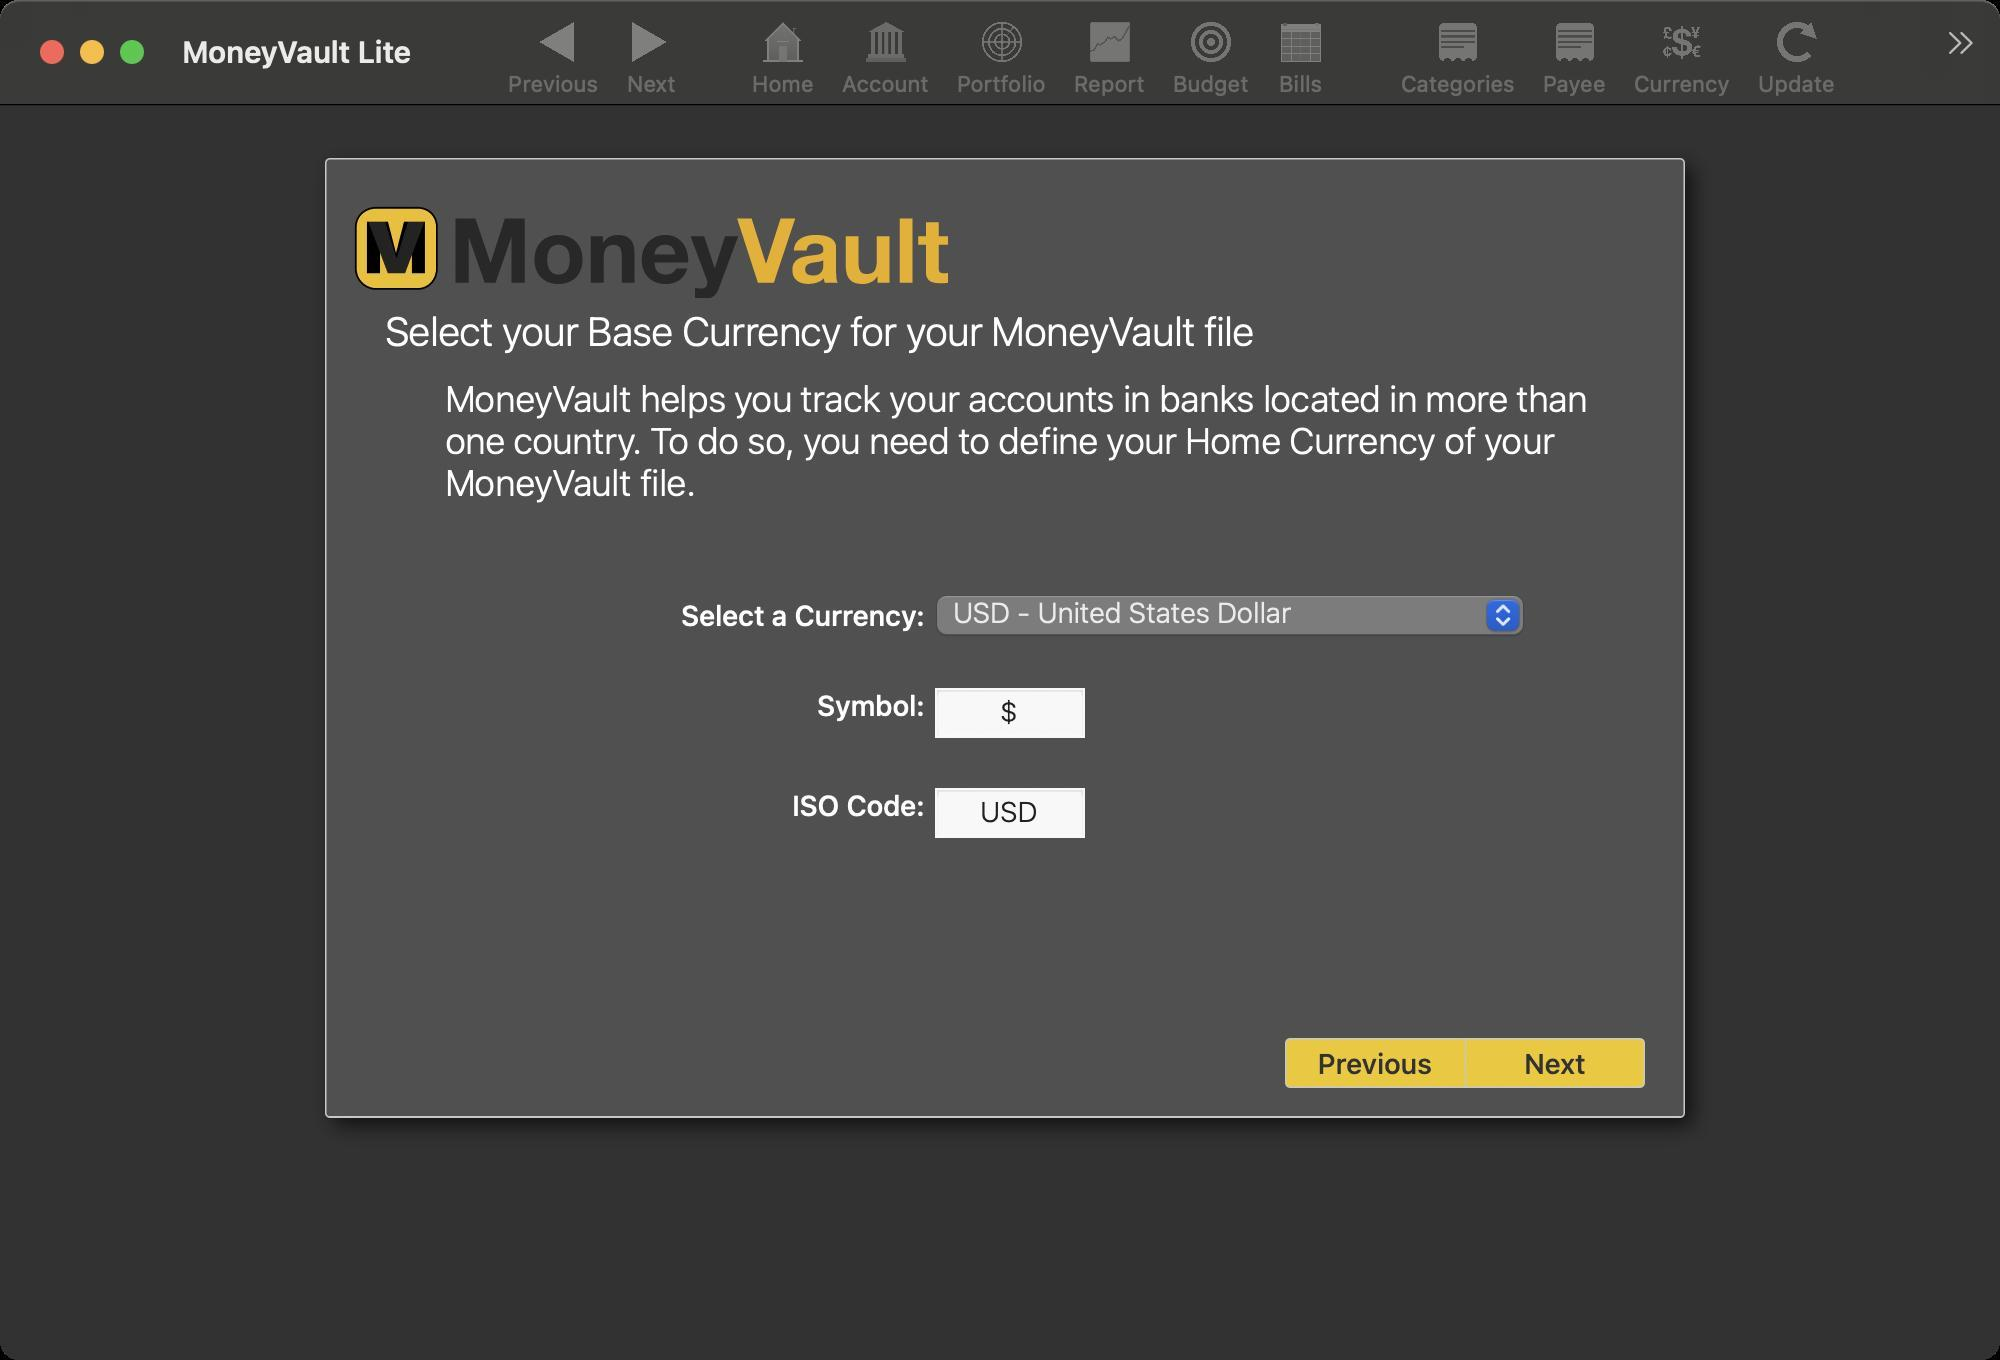
Accessibility tree:
{"name": "MoneyVault_Lite", "role": "AXWindow", "description": null, "role_description": "standard window", "value": null, "position": "229.00;113.00", "size": "1000;680", "children": [{"name": null, "role": "AXImage", "description": "mv moneyvault lite", "role_description": "image", "value": null, "position": "172.50;99.00", "size": "320;50", "children": []}, {"name": null, "role": "AXGroup", "description": null, "role_description": "group", "value": null, "position": "162.50;129.00", "size": "680;380", "children": [{"name": null, "role": "AXStaticText", "description": null, "role_description": "text", "value": "Select your Base Currency for your MoneyVault file", "position": "190.50;154.00", "size": "604;50", "children": []}, {"name": null, "role": "AXStaticText", "description": null, "role_description": "text", "value": "MoneyVault helps you track your accounts in banks located in more than one country. To do so, you need to define your Home Currency of your MoneyVault file.", "position": "220.50;189.00", "size": "584;90", "children": []}, {"name": null, "role": "AXStaticText", "description": null, "role_description": "text", "value": "Select a Currency:", "position": "310.50;299.00", "size": "154;25", "children": []}, {"name": null, "role": "AXPopUpButton", "description": null, "role_description": "pop up button", "value": "USD - United States Dollar", "position": "465.50;296.00", "size": "300;26", "children": [{"name": null, "role": "AXMenu", "description": null, "role_description": "menu", "value": null, "position": "452.00;-75.00", "size": "300;697", "children": [{"name": "AED_-_United_Arab_Emirates_Dirham", "role": "AXMenuItem", "description": null, "role_description": "menu item", "value": null, "position": "452.00;-2948.00", "size": "300;23", "children": []}, {"name": "AFN_-_Afghan_Afghani", "role": "AXMenuItem", "description": null, "role_description": "menu item", "value": null, "position": "452.00;-2925.00", "size": "300;23", "children": []}, {"name": "ALL_-_Albanian_Lek", "role": "AXMenuItem", "description": null, "role_description": "menu item", "value": null, "position": "452.00;-2902.00", "size": "300;23", "children": []}, {"name": "ANG_-_Netherlands_Antillean_Guilder", "role": "AXMenuItem", "description": null, "role_description": "menu item", "value": null, "position": "452.00;-2879.00", "size": "300;23", "children": []}, {"name": "AOA_-_Angolan_Kwanza", "role": "AXMenuItem", "description": null, "role_description": "menu item", "value": null, "position": "452.00;-2856.00", "size": "300;23", "children": []}, {"name": "ARS_-_Argentine_Peso", "role": "AXMenuItem", "description": null, "role_description": "menu item", "value": null, "position": "452.00;-2833.00", "size": "300;23", "children": []}, {"name": "AUD_-_Australian_Dollar", "role": "AXMenuItem", "description": null, "role_description": "menu item", "value": null, "position": "452.00;-2810.00", "size": "300;23", "children": []}, {"name": "AWG_-_Aruban_Florin", "role": "AXMenuItem", "description": null, "role_description": "menu item", "value": null, "position": "452.00;-2787.00", "size": "300;23", "children": []}, {"name": "BAM_-_Bosnia_and_Herzegovina_Mark", "role": "AXMenuItem", "description": null, "role_description": "menu item", "value": null, "position": "452.00;-2764.00", "size": "300;23", "children": []}, {"name": "BBD_-_Barbadian_Dollar", "role": "AXMenuItem", "description": null, "role_description": "menu item", "value": null, "position": "452.00;-2741.00", "size": "300;23", "children": []}, {"name": "BDT_-_Bangladeshi_Taka", "role": "AXMenuItem", "description": null, "role_description": "menu item", "value": null, "position": "452.00;-2718.00", "size": "300;23", "children": []}, {"name": "BGN_-_Bulgarian_Lev", "role": "AXMenuItem", "description": null, "role_description": "menu item", "value": null, "position": "452.00;-2695.00", "size": "300;23", "children": []}, {"name": "BHD_-_Bahraini_Dinar", "role": "AXMenuItem", "description": null, "role_description": "menu item", "value": null, "position": "452.00;-2672.00", "size": "300;23", "children": []}, {"name": "BIF_-_Burundian_Franc", "role": "AXMenuItem", "description": null, "role_description": "menu item", "value": null, "position": "452.00;-2649.00", "size": "300;23", "children": []}, {"name": "BMD_-_Bermudian_Dollar", "role": "AXMenuItem", "description": null, "role_description": "menu item", "value": null, "position": "452.00;-2626.00", "size": "300;23", "children": []}, {"name": "BND_-_Brunei_Dollar", "role": "AXMenuItem", "description": null, "role_description": "menu item", "value": null, "position": "452.00;-2603.00", "size": "300;23", "children": []}, {"name": "BOB_-_Bolivian_Boliviano", "role": "AXMenuItem", "description": null, "role_description": "menu item", "value": null, "position": "452.00;-2580.00", "size": "300;23", "children": []}, {"name": "BRL_-_Brazilian_Real", "role": "AXMenuItem", "description": null, "role_description": "menu item", "value": null, "position": "452.00;-2557.00", "size": "300;23", "children": []}, {"name": "BSD_-_Bahamian_Dollar", "role": "AXMenuItem", "description": null, "role_description": "menu item", "value": null, "position": "452.00;-2534.00", "size": "300;23", "children": []}, {"name": "BTN_-_Bhutanese_Ngultrum", "role": "AXMenuItem", "description": null, "role_description": "menu item", "value": null, "position": "452.00;-2511.00", "size": "300;23", "children": []}, {"name": "BWP_-_Botswana_Pula", "role": "AXMenuItem", "description": null, "role_description": "menu item", "value": null, "position": "452.00;-2488.00", "size": "300;23", "children": []}, {"name": "BYR_-_Belarusian_Ruble", "role": "AXMenuItem", "description": null, "role_description": "menu item", "value": null, "position": "452.00;-2465.00", "size": "300;23", "children": []}, {"name": "BZD_-_Belize_Dollar", "role": "AXMenuItem", "description": null, "role_description": "menu item", "value": null, "position": "452.00;-2442.00", "size": "300;23", "children": []}, {"name": "CAD_-_Canadian_Dollar", "role": "AXMenuItem", "description": null, "role_description": "menu item", "value": null, "position": "452.00;-2419.00", "size": "300;23", "children": []}, {"name": "CDF_-_Congolese_Franc", "role": "AXMenuItem", "description": null, "role_description": "menu item", "value": null, "position": "452.00;-2396.00", "size": "300;23", "children": []}, {"name": "CHF_-_Swiss_Franc", "role": "AXMenuItem", "description": null, "role_description": "menu item", "value": null, "position": "452.00;-2373.00", "size": "300;23", "children": []}, {"name": "CLP_-_Chilean_Peso", "role": "AXMenuItem", "description": null, "role_description": "menu item", "value": null, "position": "452.00;-2350.00", "size": "300;23", "children": []}, {"name": "CNY_-_Chinese_Yuan", "role": "AXMenuItem", "description": null, "role_description": "menu item", "value": null, "position": "452.00;-2327.00", "size": "300;23", "children": []}, {"name": "COP_-_Colombian_Peso", "role": "AXMenuItem", "description": null, "role_description": "menu item", "value": null, "position": "452.00;-2304.00", "size": "300;23", "children": []}, {"name": "CRC_-_Costa_Rican_Colon", "role": "AXMenuItem", "description": null, "role_description": "menu item", "value": null, "position": "452.00;-2281.00", "size": "300;23", "children": []}, {"name": "CUP_-_Cuban_Peso", "role": "AXMenuItem", "description": null, "role_description": "menu item", "value": null, "position": "452.00;-2258.00", "size": "300;23", "children": []}, {"name": "CVE_-_Cape_Verdean_Escudo", "role": "AXMenuItem", "description": null, "role_description": "menu item", "value": null, "position": "452.00;-2235.00", "size": "300;23", "children": []}, {"name": "CZK_-_Czech_Koruna", "role": "AXMenuItem", "description": null, "role_description": "menu item", "value": null, "position": "452.00;-2212.00", "size": "300;23", "children": []}, {"name": "DJF_-_Djiboutian_Franc", "role": "AXMenuItem", "description": null, "role_description": "menu item", "value": null, "position": "452.00;-2189.00", "size": "300;23", "children": []}, {"name": "DKK_-_Danish_Krone", "role": "AXMenuItem", "description": null, "role_description": "menu item", "value": null, "position": "452.00;-2166.00", "size": "300;23", "children": []}, {"name": "DOP_-_Dominican_Peso", "role": "AXMenuItem", "description": null, "role_description": "menu item", "value": null, "position": "452.00;-2143.00", "size": "300;23", "children": []}, {"name": "DZD_-_Algerian_Dinar", "role": "AXMenuItem", "description": null, "role_description": "menu item", "value": null, "position": "452.00;-2120.00", "size": "300;23", "children": []}, {"name": "EGP_-_Egyptian_Pound", "role": "AXMenuItem", "description": null, "role_description": "menu item", "value": null, "position": "452.00;-2097.00", "size": "300;23", "children": []}, {"name": "ETB_-_Ethiopian_Birr", "role": "AXMenuItem", "description": null, "role_description": "menu item", "value": null, "position": "452.00;-2074.00", "size": "300;23", "children": []}, {"name": "EUR_-_Euro", "role": "AXMenuItem", "description": null, "role_description": "menu item", "value": null, "position": "452.00;-2051.00", "size": "300;23", "children": []}, {"name": "FJD_-_Fijian_Dollar", "role": "AXMenuItem", "description": null, "role_description": "menu item", "value": null, "position": "452.00;-2028.00", "size": "300;23", "children": []}, {"name": "FKP_-_Falkland_Islands_Pound", "role": "AXMenuItem", "description": null, "role_description": "menu item", "value": null, "position": "452.00;-2005.00", "size": "300;23", "children": []}, {"name": "GBP_-_British_Pound", "role": "AXMenuItem", "description": null, "role_description": "menu item", "value": null, "position": "452.00;-1982.00", "size": "300;23", "children": []}, {"name": "GEL_-_Georgian_Lari", "role": "AXMenuItem", "description": null, "role_description": "menu item", "value": null, "position": "452.00;-1959.00", "size": "300;23", "children": []}, {"name": "GHS_-_Ghana_Cedi", "role": "AXMenuItem", "description": null, "role_description": "menu item", "value": null, "position": "452.00;-1936.00", "size": "300;23", "children": []}, {"name": "GIP_-_Gibraltar_Pound", "role": "AXMenuItem", "description": null, "role_description": "menu item", "value": null, "position": "452.00;-1913.00", "size": "300;23", "children": []}, {"name": "GMD_-_Gambian_Dalasi", "role": "AXMenuItem", "description": null, "role_description": "menu item", "value": null, "position": "452.00;-1890.00", "size": "300;23", "children": []}, {"name": "GNF_-_Guinean_Franc", "role": "AXMenuItem", "description": null, "role_description": "menu item", "value": null, "position": "452.00;-1867.00", "size": "300;23", "children": []}, {"name": "GTQ_-_Guatemalan_Quetzal", "role": "AXMenuItem", "description": null, "role_description": "menu item", "value": null, "position": "452.00;-1844.00", "size": "300;23", "children": []}, {"name": "GYD_-_Guyanese_Dollar", "role": "AXMenuItem", "description": null, "role_description": "menu item", "value": null, "position": "452.00;-1821.00", "size": "300;23", "children": []}, {"name": "HKD_-_Hong_Kong_Dollar", "role": "AXMenuItem", "description": null, "role_description": "menu item", "value": null, "position": "452.00;-1798.00", "size": "300;23", "children": []}, {"name": "HNL_-_Honduran_Lempira", "role": "AXMenuItem", "description": null, "role_description": "menu item", "value": null, "position": "452.00;-1775.00", "size": "300;23", "children": []}, {"name": "HRK_-_Croatian_Kuna", "role": "AXMenuItem", "description": null, "role_description": "menu item", "value": null, "position": "452.00;-1752.00", "size": "300;23", "children": []}, {"name": "HTG_-_Haitian_Gourde", "role": "AXMenuItem", "description": null, "role_description": "menu item", "value": null, "position": "452.00;-1729.00", "size": "300;23", "children": []}, {"name": "HUF_-_Hungarian_Forint", "role": "AXMenuItem", "description": null, "role_description": "menu item", "value": null, "position": "452.00;-1706.00", "size": "300;23", "children": []}, {"name": "IDR_-_Indonesian_Rupiah", "role": "AXMenuItem", "description": null, "role_description": "menu item", "value": null, "position": "452.00;-1683.00", "size": "300;23", "children": []}, {"name": "ILS_-_Israeli_Shekel", "role": "AXMenuItem", "description": null, "role_description": "menu item", "value": null, "position": "452.00;-1660.00", "size": "300;23", "children": []}, {"name": "IMP_-_Manx_Pound", "role": "AXMenuItem", "description": null, "role_description": "menu item", "value": null, "position": "452.00;-1637.00", "size": "300;23", "children": []}, {"name": "INR_-_Indian_Rupee", "role": "AXMenuItem", "description": null, "role_description": "menu item", "value": null, "position": "452.00;-1614.00", "size": "300;23", "children": []}, {"name": "IQD_-_Iraqi_Dinar", "role": "AXMenuItem", "description": null, "role_description": "menu item", "value": null, "position": "452.00;-1591.00", "size": "300;23", "children": []}, {"name": "IRR_-_Iranian_Rial", "role": "AXMenuItem", "description": null, "role_description": "menu item", "value": null, "position": "452.00;-1568.00", "size": "300;23", "children": []}, {"name": "ISK_-_Icelandic_Krona", "role": "AXMenuItem", "description": null, "role_description": "menu item", "value": null, "position": "452.00;-1545.00", "size": "300;23", "children": []}, {"name": "JEP_-_Jersey_Pound", "role": "AXMenuItem", "description": null, "role_description": "menu item", "value": null, "position": "452.00;-1522.00", "size": "300;23", "children": []}, {"name": "JMD_-_Jamaican_Dollar", "role": "AXMenuItem", "description": null, "role_description": "menu item", "value": null, "position": "452.00;-1499.00", "size": "300;23", "children": []}, {"name": "JOD_-_Jordanian_Dinar", "role": "AXMenuItem", "description": null, "role_description": "menu item", "value": null, "position": "452.00;-1476.00", "size": "300;23", "children": []}, {"name": "JPY_-_Japanese_Yen", "role": "AXMenuItem", "description": null, "role_description": "menu item", "value": null, "position": "452.00;-1453.00", "size": "300;23", "children": []}, {"name": "KES_-_Kenyan_Shilling", "role": "AXMenuItem", "description": null, "role_description": "menu item", "value": null, "position": "452.00;-1430.00", "size": "300;23", "children": []}, {"name": "KGS_-_Kyrgyzstani_Som", "role": "AXMenuItem", "description": null, "role_description": "menu item", "value": null, "position": "452.00;-1407.00", "size": "300;23", "children": []}, {"name": "KHR_-_Cambodian_Riel", "role": "AXMenuItem", "description": null, "role_description": "menu item", "value": null, "position": "452.00;-1384.00", "size": "300;23", "children": []}, {"name": "KMF_-_Comorian_Franc", "role": "AXMenuItem", "description": null, "role_description": "menu item", "value": null, "position": "452.00;-1361.00", "size": "300;23", "children": []}, {"name": "KPW_-_North_Korean_Won", "role": "AXMenuItem", "description": null, "role_description": "menu item", "value": null, "position": "452.00;-1338.00", "size": "300;23", "children": []}, {"name": "KRW_-_South_Korean_Won", "role": "AXMenuItem", "description": null, "role_description": "menu item", "value": null, "position": "452.00;-1315.00", "size": "300;23", "children": []}, {"name": "KWD_-_Kuwaiti_Dinar", "role": "AXMenuItem", "description": null, "role_description": "menu item", "value": null, "position": "452.00;-1292.00", "size": "300;23", "children": []}, {"name": "KYD_-_Cayman_Islands_Dollar", "role": "AXMenuItem", "description": null, "role_description": "menu item", "value": null, "position": "452.00;-1269.00", "size": "300;23", "children": []}, {"name": "KZT_-_Kazakhstani_Tenge", "role": "AXMenuItem", "description": null, "role_description": "menu item", "value": null, "position": "452.00;-1246.00", "size": "300;23", "children": []}, {"name": "LAK_-_Lao_Kip", "role": "AXMenuItem", "description": null, "role_description": "menu item", "value": null, "position": "452.00;-1223.00", "size": "300;23", "children": []}, {"name": "LBP_-_Lebanese_Pound", "role": "AXMenuItem", "description": null, "role_description": "menu item", "value": null, "position": "452.00;-1200.00", "size": "300;23", "children": []}, {"name": "LKR_-_Sri_Lankan_Rupee", "role": "AXMenuItem", "description": null, "role_description": "menu item", "value": null, "position": "452.00;-1177.00", "size": "300;23", "children": []}, {"name": "LRD_-_Liberian_Dollar", "role": "AXMenuItem", "description": null, "role_description": "menu item", "value": null, "position": "452.00;-1154.00", "size": "300;23", "children": []}, {"name": "LSL_-_Lesotho_Loti", "role": "AXMenuItem", "description": null, "role_description": "menu item", "value": null, "position": "452.00;-1131.00", "size": "300;23", "children": []}, {"name": "LTL_-_Lithuanian_Litas", "role": "AXMenuItem", "description": null, "role_description": "menu item", "value": null, "position": "452.00;-1108.00", "size": "300;23", "children": []}, {"name": "LVL_-_Latvian_Lats", "role": "AXMenuItem", "description": null, "role_description": "menu item", "value": null, "position": "452.00;-1085.00", "size": "300;23", "children": []}, {"name": "LYD_-_Libyan_Dinar", "role": "AXMenuItem", "description": null, "role_description": "menu item", "value": null, "position": "452.00;-1062.00", "size": "300;23", "children": []}, {"name": "MAD_-_Moroccan_Dirham", "role": "AXMenuItem", "description": null, "role_description": "menu item", "value": null, "position": "452.00;-1039.00", "size": "300;23", "children": []}, {"name": "MDL_-_Moldovan_Leu", "role": "AXMenuItem", "description": null, "role_description": "menu item", "value": null, "position": "452.00;-1016.00", "size": "300;23", "children": []}, {"name": "MGA_-_Malagasy_Ariary", "role": "AXMenuItem", "description": null, "role_description": "menu item", "value": null, "position": "452.00;-993.00", "size": "300;23", "children": []}, {"name": "MKD_-_Macedonian_Denar", "role": "AXMenuItem", "description": null, "role_description": "menu item", "value": null, "position": "452.00;-970.00", "size": "300;23", "children": []}, {"name": "MMK_-_Burmese_Kyat", "role": "AXMenuItem", "description": null, "role_description": "menu item", "value": null, "position": "452.00;-947.00", "size": "300;23", "children": []}, {"name": "MNT_-_Mongolian_Togrog", "role": "AXMenuItem", "description": null, "role_description": "menu item", "value": null, "position": "452.00;-924.00", "size": "300;23", "children": []}, {"name": "MOP_-_Macanese_Pataca", "role": "AXMenuItem", "description": null, "role_description": "menu item", "value": null, "position": "452.00;-901.00", "size": "300;23", "children": []}, {"name": "MRO_-_Mauritanian_Ouguiya", "role": "AXMenuItem", "description": null, "role_description": "menu item", "value": null, "position": "452.00;-878.00", "size": "300;23", "children": []}, {"name": "MUR_-_Mauritian_Rupee", "role": "AXMenuItem", "description": null, "role_description": "menu item", "value": null, "position": "452.00;-855.00", "size": "300;23", "children": []}, {"name": "MVR_-_Maldivian_Rufiyaa", "role": "AXMenuItem", "description": null, "role_description": "menu item", "value": null, "position": "452.00;-832.00", "size": "300;23", "children": []}, {"name": "MWK_-_Malawian_Kwacha", "role": "AXMenuItem", "description": null, "role_description": "menu item", "value": null, "position": "452.00;-809.00", "size": "300;23", "children": []}, {"name": "MXN_-_Mexican_Peso", "role": "AXMenuItem", "description": null, "role_description": "menu item", "value": null, "position": "452.00;-786.00", "size": "300;23", "children": []}, {"name": "MYR_-_Malaysian_Ringgit", "role": "AXMenuItem", "description": null, "role_description": "menu item", "value": null, "position": "452.00;-763.00", "size": "300;23", "children": []}, {"name": "MZN_-_Mozambican_Metical", "role": "AXMenuItem", "description": null, "role_description": "menu item", "value": null, "position": "452.00;-740.00", "size": "300;23", "children": []}, {"name": "NAD_-_Namibian_Dollar", "role": "AXMenuItem", "description": null, "role_description": "menu item", "value": null, "position": "452.00;-717.00", "size": "300;23", "children": []}, {"name": "NGN_-_Nigerian_Naira", "role": "AXMenuItem", "description": null, "role_description": "menu item", "value": null, "position": "452.00;-694.00", "size": "300;23", "children": []}, {"name": "NIO_-_Nicaraguan_Cordoba", "role": "AXMenuItem", "description": null, "role_description": "menu item", "value": null, "position": "452.00;-671.00", "size": "300;23", "children": []}, {"name": "NOK_-_Norwegian_Krone", "role": "AXMenuItem", "description": null, "role_description": "menu item", "value": null, "position": "452.00;-648.00", "size": "300;23", "children": []}, {"name": "NPR_-_Nepalese_Rupee", "role": "AXMenuItem", "description": null, "role_description": "menu item", "value": null, "position": "452.00;-625.00", "size": "300;23", "children": []}, {"name": "NZD_-_New_Zealand_Dollar", "role": "AXMenuItem", "description": null, "role_description": "menu item", "value": null, "position": "452.00;-602.00", "size": "300;23", "children": []}, {"name": "OMR_-_Omani_Rial", "role": "AXMenuItem", "description": null, "role_description": "menu item", "value": null, "position": "452.00;-579.00", "size": "300;23", "children": []}, {"name": "PAB_-_Panamanian_Balboa", "role": "AXMenuItem", "description": null, "role_description": "menu item", "value": null, "position": "452.00;-556.00", "size": "300;23", "children": []}, {"name": "PEN_-_Peruvian_Nuevo_Sol", "role": "AXMenuItem", "description": null, "role_description": "menu item", "value": null, "position": "452.00;-533.00", "size": "300;23", "children": []}, {"name": "PGK_-_Papua_New_Guinean_Kina", "role": "AXMenuItem", "description": null, "role_description": "menu item", "value": null, "position": "452.00;-510.00", "size": "300;23", "children": []}, {"name": "PHP_-_Philippine_Peso", "role": "AXMenuItem", "description": null, "role_description": "menu item", "value": null, "position": "452.00;-487.00", "size": "300;23", "children": []}, {"name": "PKR_-_Pakistani_Rupee", "role": "AXMenuItem", "description": null, "role_description": "menu item", "value": null, "position": "452.00;-464.00", "size": "300;23", "children": []}, {"name": "PLN_-_Polish_Zloty", "role": "AXMenuItem", "description": null, "role_description": "menu item", "value": null, "position": "452.00;-441.00", "size": "300;23", "children": []}, {"name": "PYG_-_Paraguayan_Guarani", "role": "AXMenuItem", "description": null, "role_description": "menu item", "value": null, "position": "452.00;-418.00", "size": "300;23", "children": []}, {"name": "QAR_-_Qatari_Riyal", "role": "AXMenuItem", "description": null, "role_description": "menu item", "value": null, "position": "452.00;-395.00", "size": "300;23", "children": []}, {"name": "RON_-_Romanian_Leu", "role": "AXMenuItem", "description": null, "role_description": "menu item", "value": null, "position": "452.00;-372.00", "size": "300;23", "children": []}, {"name": "RSD_-_Serbian_Dinar", "role": "AXMenuItem", "description": null, "role_description": "menu item", "value": null, "position": "452.00;-349.00", "size": "300;23", "children": []}, {"name": "RUB_-_Russian_Ruble", "role": "AXMenuItem", "description": null, "role_description": "menu item", "value": null, "position": "452.00;-326.00", "size": "300;23", "children": []}, {"name": "RWF_-_Rwandan_Franc", "role": "AXMenuItem", "description": null, "role_description": "menu item", "value": null, "position": "452.00;-303.00", "size": "300;23", "children": []}, {"name": "SAR_-_Saudi_Riyal", "role": "AXMenuItem", "description": null, "role_description": "menu item", "value": null, "position": "452.00;-280.00", "size": "300;23", "children": []}, {"name": "SBD_-_Solomon_Islands_Dollar", "role": "AXMenuItem", "description": null, "role_description": "menu item", "value": null, "position": "452.00;-257.00", "size": "300;23", "children": []}, {"name": "SCR_-_Seychellois_Rupee", "role": "AXMenuItem", "description": null, "role_description": "menu item", "value": null, "position": "452.00;-234.00", "size": "300;23", "children": []}, {"name": "SDG_-_Sudanese_Pound", "role": "AXMenuItem", "description": null, "role_description": "menu item", "value": null, "position": "452.00;-211.00", "size": "300;23", "children": []}, {"name": "SEK_-_Swedish_Krona", "role": "AXMenuItem", "description": null, "role_description": "menu item", "value": null, "position": "452.00;-188.00", "size": "300;23", "children": []}, {"name": "SGD_-_Singapore_Dollar", "role": "AXMenuItem", "description": null, "role_description": "menu item", "value": null, "position": "452.00;-165.00", "size": "300;23", "children": []}, {"name": "SHP_-_Saint_Helena_Pound", "role": "AXMenuItem", "description": null, "role_description": "menu item", "value": null, "position": "452.00;-142.00", "size": "300;23", "children": []}, {"name": "SLL_-_Sierra_Leonean_Leone", "role": "AXMenuItem", "description": null, "role_description": "menu item", "value": null, "position": "452.00;-119.00", "size": "300;23", "children": []}, {"name": "SOS_-_Somali_Shilling", "role": "AXMenuItem", "description": null, "role_description": "menu item", "value": null, "position": "452.00;-96.00", "size": "300;23", "children": []}, {"name": "SRD_-_Surinamese_Dollar", "role": "AXMenuItem", "description": null, "role_description": "menu item", "value": null, "position": "452.00;-73.00", "size": "300;23", "children": []}, {"name": "SSP_-_South_Sudanese_Pound", "role": "AXMenuItem", "description": null, "role_description": "menu item", "value": null, "position": "452.00;-50.00", "size": "300;23", "children": []}, {"name": "SVC_-_Salvadoran__Colon", "role": "AXMenuItem", "description": null, "role_description": "menu item", "value": null, "position": "452.00;-27.00", "size": "300;23", "children": []}, {"name": "SYP_-_Syrian_Pound", "role": "AXMenuItem", "description": null, "role_description": "menu item", "value": null, "position": "452.00;-4.00", "size": "300;23", "children": []}, {"name": "SZL_-_Swazi_Lilangeni", "role": "AXMenuItem", "description": null, "role_description": "menu item", "value": null, "position": "452.00;19.00", "size": "300;23", "children": []}, {"name": "THB_-_Thai_Baht", "role": "AXMenuItem", "description": null, "role_description": "menu item", "value": null, "position": "452.00;42.00", "size": "300;23", "children": []}, {"name": "TJS_-_Tajikistani_Somoni", "role": "AXMenuItem", "description": null, "role_description": "menu item", "value": null, "position": "452.00;65.00", "size": "300;23", "children": []}, {"name": "TMT_-_Turkmenistan_Manat", "role": "AXMenuItem", "description": null, "role_description": "menu item", "value": null, "position": "452.00;88.00", "size": "300;23", "children": []}, {"name": "TND_-_Tunisian_Dinar", "role": "AXMenuItem", "description": null, "role_description": "menu item", "value": null, "position": "452.00;111.00", "size": "300;23", "children": []}, {"name": "TOP_-_Tongan_Pa_anga", "role": "AXMenuItem", "description": null, "role_description": "menu item", "value": null, "position": "452.00;134.00", "size": "300;23", "children": []}, {"name": "TRY_-_Turkish_Lira", "role": "AXMenuItem", "description": null, "role_description": "menu item", "value": null, "position": "452.00;157.00", "size": "300;23", "children": []}, {"name": "TTD_-_Trinidad_and_Tobago_Dollar", "role": "AXMenuItem", "description": null, "role_description": "menu item", "value": null, "position": "452.00;180.00", "size": "300;23", "children": []}, {"name": "TWD_-_New_Taiwan_Dollar", "role": "AXMenuItem", "description": null, "role_description": "menu item", "value": null, "position": "452.00;203.00", "size": "300;23", "children": []}, {"name": "TZS_-_Tanzanian_Shilling", "role": "AXMenuItem", "description": null, "role_description": "menu item", "value": null, "position": "452.00;226.00", "size": "300;23", "children": []}, {"name": "UAH_-_Ukrainian_Hryvnia", "role": "AXMenuItem", "description": null, "role_description": "menu item", "value": null, "position": "452.00;249.00", "size": "300;23", "children": []}, {"name": "UGX_-_Ugandan_Shilling", "role": "AXMenuItem", "description": null, "role_description": "menu item", "value": null, "position": "452.00;272.00", "size": "300;23", "children": []}, {"name": "USD_-_United_States_Dollar", "role": "AXMenuItem", "description": null, "role_description": "menu item", "value": null, "position": "452.00;295.00", "size": "300;23", "children": []}, {"name": "UYU_-_Uruguayan_Peso", "role": "AXMenuItem", "description": null, "role_description": "menu item", "value": null, "position": "452.00;318.00", "size": "300;23", "children": []}, {"name": "UZS_-_Uzbekistani_Som", "role": "AXMenuItem", "description": null, "role_description": "menu item", "value": null, "position": "452.00;341.00", "size": "300;23", "children": []}, {"name": "VEF_-_Venezuelan_Bolivar", "role": "AXMenuItem", "description": null, "role_description": "menu item", "value": null, "position": "452.00;364.00", "size": "300;23", "children": []}, {"name": "VND_-_Vietnamese_Dong", "role": "AXMenuItem", "description": null, "role_description": "menu item", "value": null, "position": "452.00;387.00", "size": "300;23", "children": []}, {"name": "WST_-_Samoan_Tala", "role": "AXMenuItem", "description": null, "role_description": "menu item", "value": null, "position": "452.00;410.00", "size": "300;23", "children": []}, {"name": "XAF_-_Central_African_CFA_Franc", "role": "AXMenuItem", "description": null, "role_description": "menu item", "value": null, "position": "452.00;433.00", "size": "300;23", "children": []}, {"name": "XCD_-_East_Caribbean_Dollar", "role": "AXMenuItem", "description": null, "role_description": "menu item", "value": null, "position": "452.00;456.00", "size": "300;23", "children": []}, {"name": "XOF_-_West_African_CFA_Franc", "role": "AXMenuItem", "description": null, "role_description": "menu item", "value": null, "position": "452.00;479.00", "size": "300;23", "children": []}, {"name": "XPF_-_CFP_Franc", "role": "AXMenuItem", "description": null, "role_description": "menu item", "value": null, "position": "452.00;502.00", "size": "300;23", "children": []}, {"name": "YER_-_Yemeni_Rial", "role": "AXMenuItem", "description": null, "role_description": "menu item", "value": null, "position": "452.00;525.00", "size": "300;23", "children": []}, {"name": "ZAR_-_South_African_Rand", "role": "AXMenuItem", "description": null, "role_description": "menu item", "value": null, "position": "452.00;548.00", "size": "300;23", "children": []}, {"name": "ZMK_-_Zambian_Kwacha", "role": "AXMenuItem", "description": null, "role_description": "menu item", "value": null, "position": "452.00;571.00", "size": "300;23", "children": []}, {"name": "ZWL_-_Zimbabwean_Dollar", "role": "AXMenuItem", "description": null, "role_description": "menu item", "value": null, "position": "452.00;594.00", "size": "300;23", "children": []}]}]}, {"name": null, "role": "AXStaticText", "description": null, "role_description": "text", "value": "Symbol:", "position": "310.50;344.00", "size": "154;25", "children": []}, {"name": null, "role": "AXStaticText", "description": null, "role_description": "text", "value": "$", "position": "467.50;344.00", "size": "75;25", "children": []}, {"name": null, "role": "AXStaticText", "description": null, "role_description": "text", "value": "ISO Code:", "position": "310.50;394.00", "size": "154;25", "children": []}, {"name": null, "role": "AXStaticText", "description": null, "role_description": "text", "value": "USD", "position": "467.50;394.00", "size": "75;25", "children": []}, {"name": null, "role": "AXTextField", "description": null, "role_description": "text field", "value": "", "position": "142.50;519.00", "size": "10;10", "children": []}]}, {"name": null, "role": "AXToolbar", "description": null, "role_description": "toolbar", "value": null, "position": "0.00;0.00", "size": "1000;52", "children": [{"name": "Previous", "role": "AXButton", "description": null, "role_description": "button", "value": null, "position": "247.00;0.00", "size": "60;52", "children": []}, {"name": "Next", "role": "AXButton", "description": null, "role_description": "button", "value": null, "position": "306.50;0.00", "size": "38;52", "children": []}, {"name": "Home", "role": "AXButton", "description": null, "role_description": "button", "value": null, "position": "369.00;0.00", "size": "45;52", "children": []}, {"name": "Account", "role": "AXButton", "description": null, "role_description": "button", "value": null, "position": "414.00;0.00", "size": "58;52", "children": []}, {"name": "Portfolio", "role": "AXButton", "description": null, "role_description": "button", "value": null, "position": "471.50;0.00", "size": "58;52", "children": []}, {"name": "Report", "role": "AXButton", "description": null, "role_description": "button", "value": null, "position": "530.00;0.00", "size": "50;52", "children": []}, {"name": "Budget", "role": "AXButton", "description": null, "role_description": "button", "value": null, "position": "579.50;0.00", "size": "52;52", "children": []}, {"name": "Bills", "role": "AXButton", "description": null, "role_description": "button", "value": null, "position": "631.50;0.00", "size": "38;52", "children": []}, {"name": "Categories", "role": "AXButton", "description": null, "role_description": "button", "value": null, "position": "693.50;0.00", "size": "71;52", "children": []}, {"name": "Payee", "role": "AXButton", "description": null, "role_description": "button", "value": null, "position": "764.50;0.00", "size": "46;52", "children": []}, {"name": "Currency", "role": "AXButton", "description": null, "role_description": "button", "value": null, "position": "810.00;0.00", "size": "62;52", "children": []}, {"name": "Update", "role": "AXButton", "description": null, "role_description": "button", "value": null, "position": "872.00;0.00", "size": "52;52", "children": []}, {"name": null, "role": "AXPopUpButton", "description": "more toolbar items", "role_description": "pop up button", "value": null, "position": "965.00;14.00", "size": "26;14", "children": []}]}, {"name": null, "role": "AXButton", "description": null, "role_description": "close button", "value": null, "position": "19.00;18.00", "size": "14;16", "children": []}, {"name": null, "role": "AXButton", "description": null, "role_description": "full screen button", "value": null, "position": "59.00;18.00", "size": "14;16", "children": [{"name": null, "role": "AXGroup", "description": null, "role_description": "group", "value": null, "position": "59.00;18.00", "size": "14;16", "children": [{"name": null, "role": "AXGroup", "description": null, "role_description": "group", "value": null, "position": "59.00;18.00", "size": "14;16", "children": []}]}]}, {"name": null, "role": "AXButton", "description": null, "role_description": "minimize button", "value": null, "position": "39.00;18.00", "size": "14;16", "children": []}, {"name": null, "role": "AXStaticText", "description": null, "role_description": "text", "value": "MoneyVault Lite", "position": "87.00;0.00", "size": "160;52", "children": []}]}